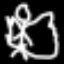
Label: angel